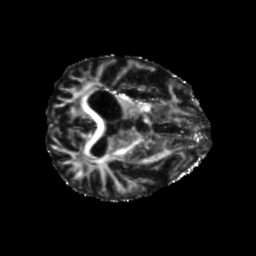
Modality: FA
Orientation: axial
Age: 67
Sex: female
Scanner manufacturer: siemens
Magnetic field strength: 3 T
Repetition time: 5.25 s
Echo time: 0.08 s